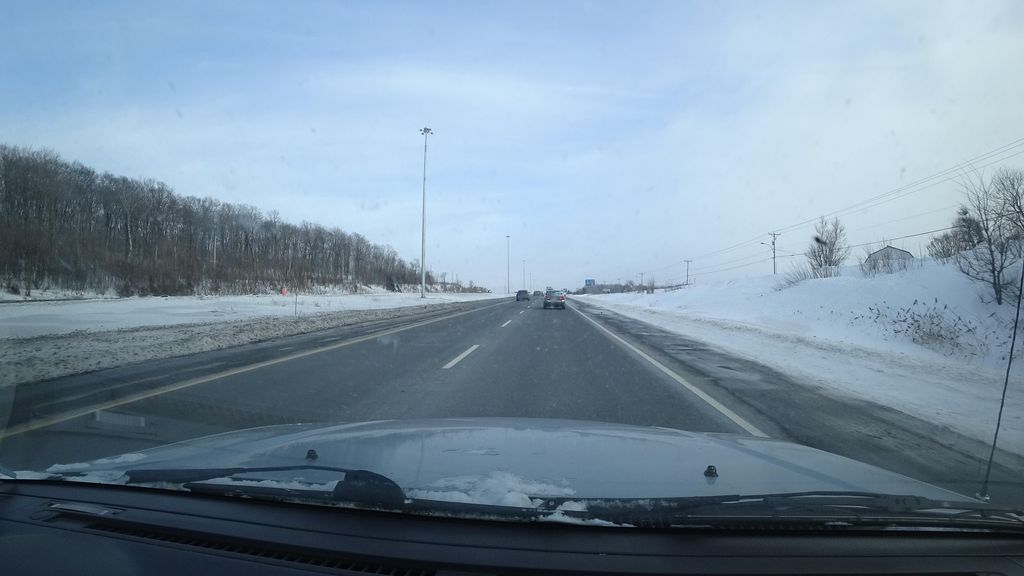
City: quebec_city